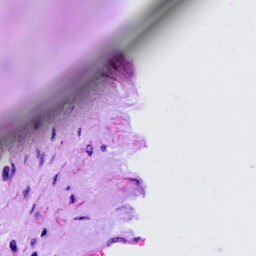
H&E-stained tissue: Cervix